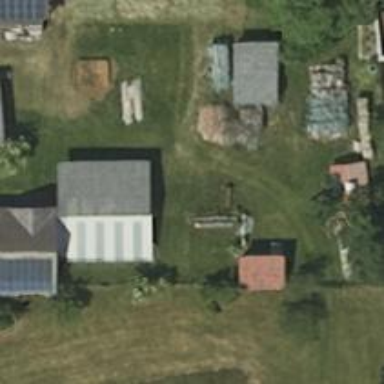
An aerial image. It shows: Shed building.